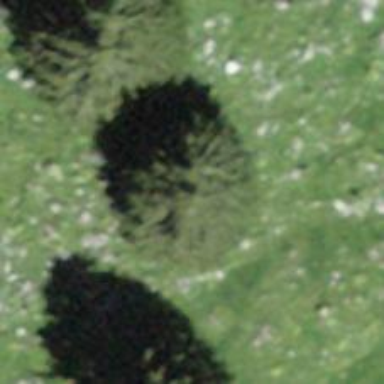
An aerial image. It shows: Needle-leaved tree in natural setting.